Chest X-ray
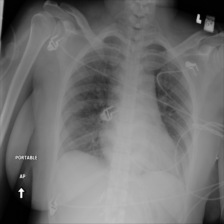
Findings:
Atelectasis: negative
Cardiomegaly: negative
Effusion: negative
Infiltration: negative
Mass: negative
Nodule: negative
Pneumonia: negative
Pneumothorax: negative
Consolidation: negative
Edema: negative
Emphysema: negative
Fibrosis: negative
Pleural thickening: negative
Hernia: negative